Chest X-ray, PA view. Patient: 54 years old, sex M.
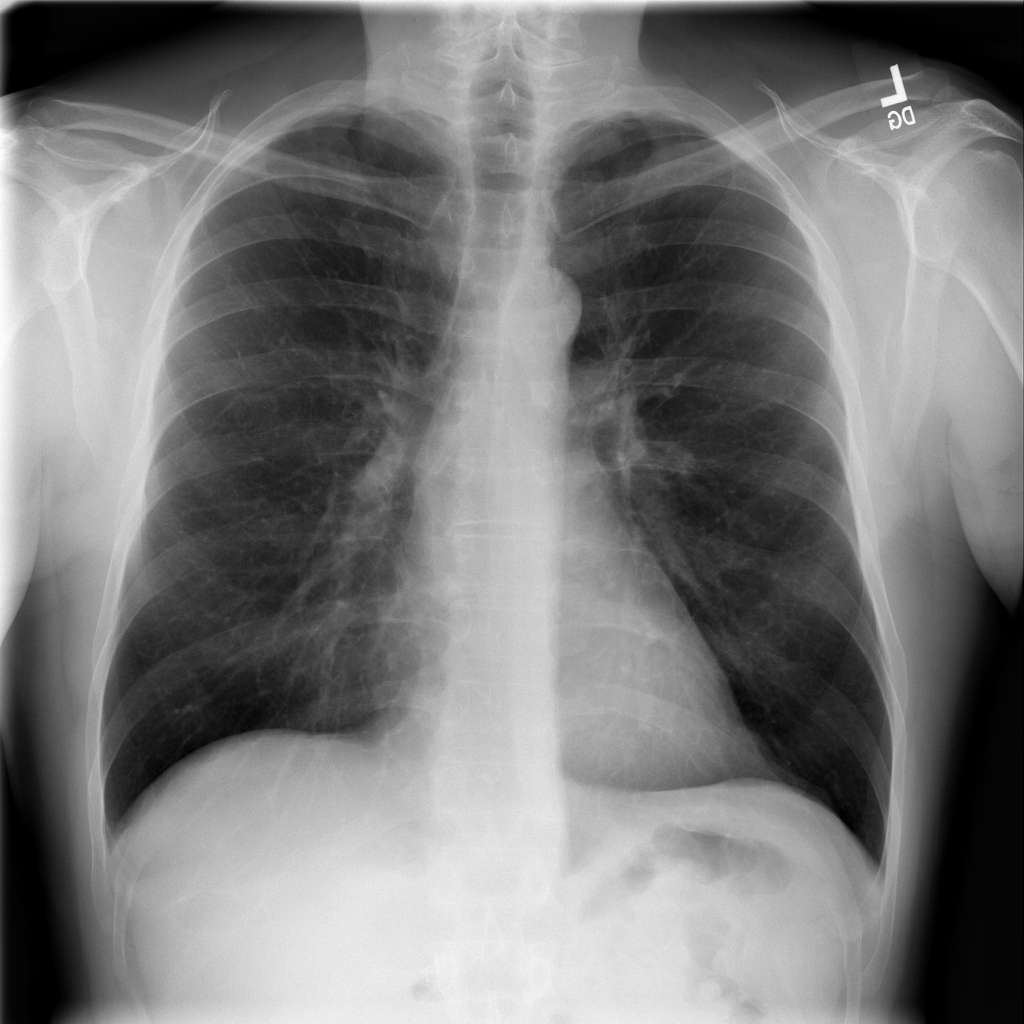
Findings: No Finding